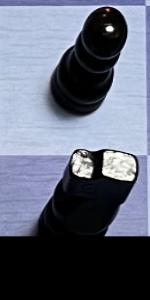
Label: Knight_Black